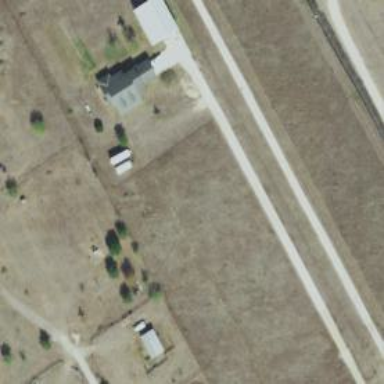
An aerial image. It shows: Driveway.